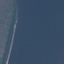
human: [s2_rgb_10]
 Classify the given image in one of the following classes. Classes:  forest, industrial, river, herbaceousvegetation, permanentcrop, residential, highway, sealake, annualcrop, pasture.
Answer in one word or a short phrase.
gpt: SeaLake